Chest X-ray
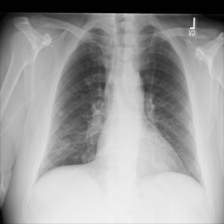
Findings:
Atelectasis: negative
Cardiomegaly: negative
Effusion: negative
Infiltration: negative
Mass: negative
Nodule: positive
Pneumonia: negative
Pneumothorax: negative
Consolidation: negative
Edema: negative
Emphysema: negative
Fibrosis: negative
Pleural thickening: negative
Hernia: negative